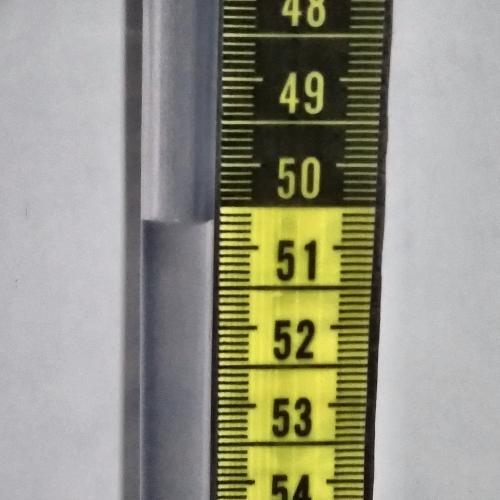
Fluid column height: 50.7 cm